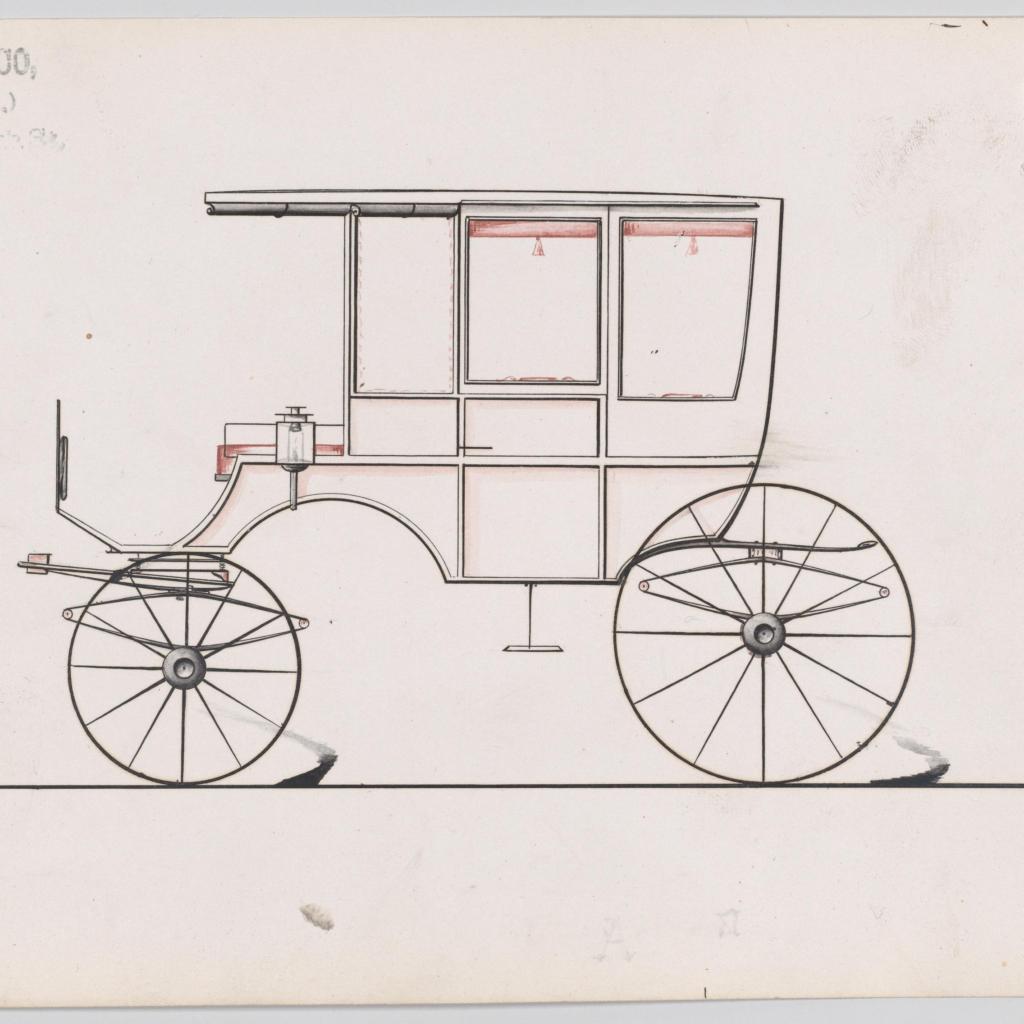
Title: Design for 6 seat Rockaway, no. 3191
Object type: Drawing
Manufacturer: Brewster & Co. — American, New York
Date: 1876
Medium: Pen and black ink, watercolor and gouache
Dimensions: Sheet: 6 1/8 x 9 5/16 in. (15.6 x 23.7 cm)
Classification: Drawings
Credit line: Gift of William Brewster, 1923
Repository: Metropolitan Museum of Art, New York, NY